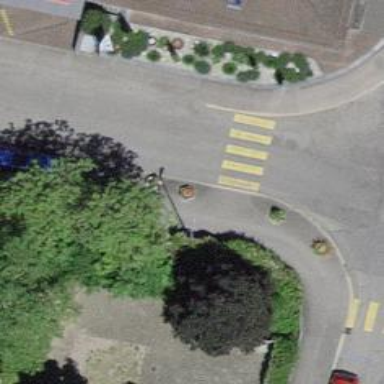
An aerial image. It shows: Marked road crossing.